Chest X-ray:
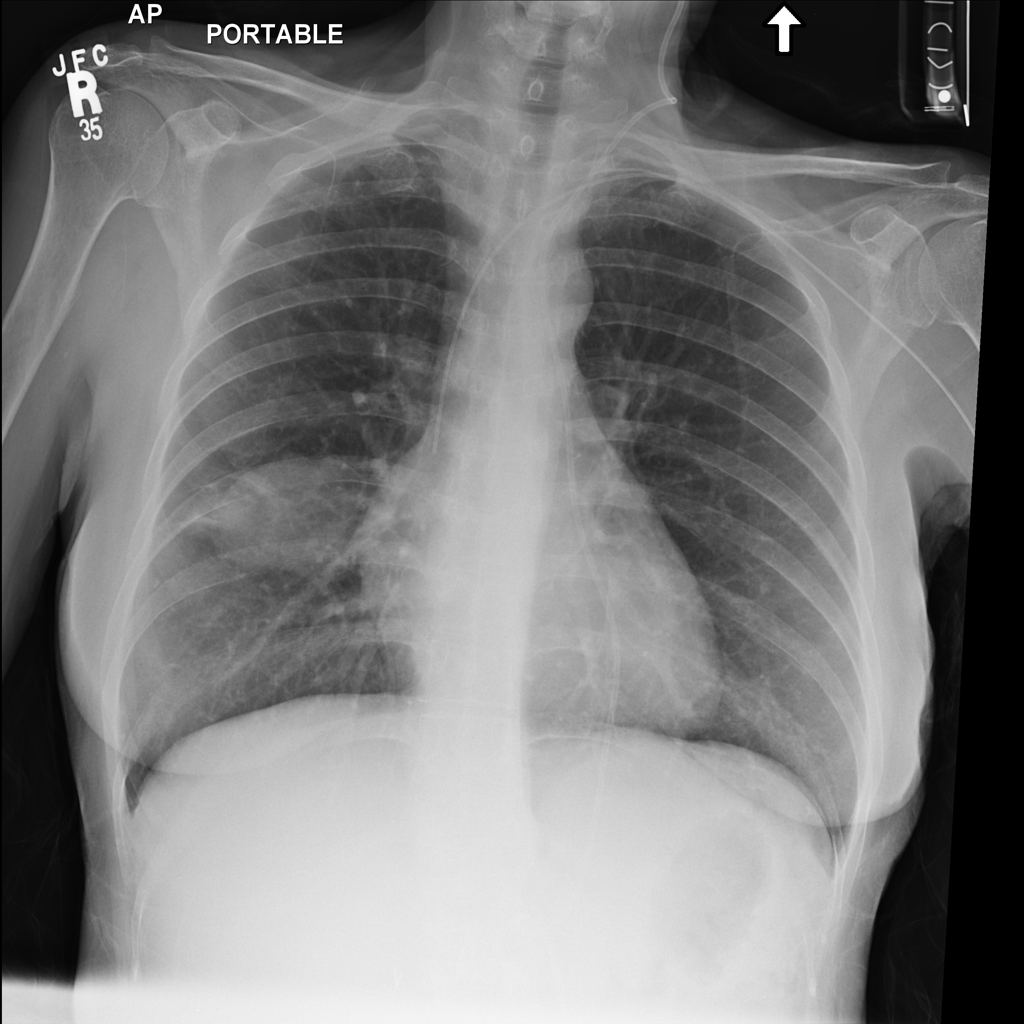
Findings: Effusion
No abnormal finding: no